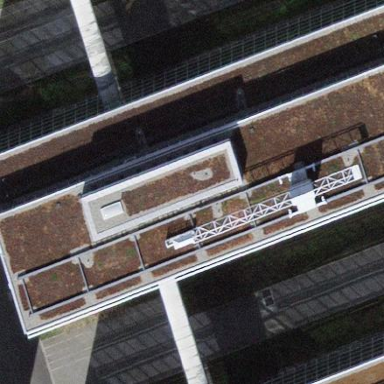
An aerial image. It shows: Office building.